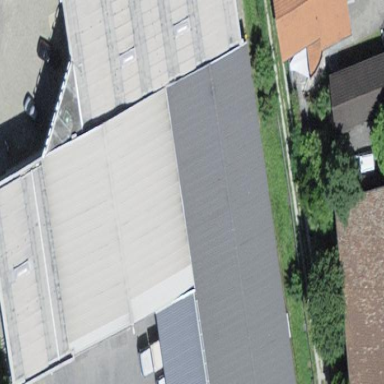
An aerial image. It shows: Industrial building.